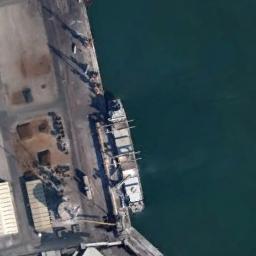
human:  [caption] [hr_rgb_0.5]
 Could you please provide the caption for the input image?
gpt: There is a ship in the blue water on the shore .

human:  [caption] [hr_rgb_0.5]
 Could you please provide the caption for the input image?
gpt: The ship is docked at the dock and some makeshift houses are on the bank .

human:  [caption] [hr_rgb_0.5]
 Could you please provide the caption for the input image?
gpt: A white bulk carrier docked by the dock .

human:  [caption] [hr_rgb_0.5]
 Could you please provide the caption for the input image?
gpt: Several buildings are beside the ship .

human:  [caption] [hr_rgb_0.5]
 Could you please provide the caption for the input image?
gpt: The ship is at the harbor with some buildings .